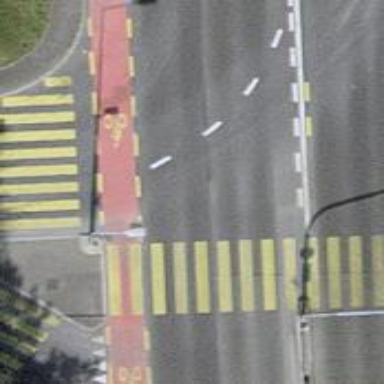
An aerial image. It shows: Road with traffic signals.